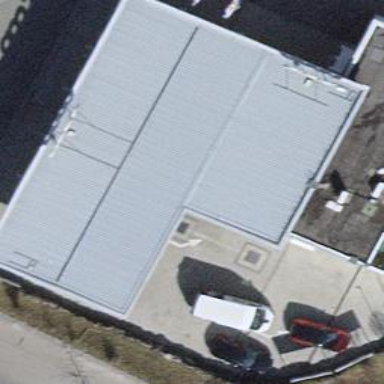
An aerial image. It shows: Fuel station.